Question: I would like to export one scalar variable from a Simulink Diagram to the Matlab Workspace.

Although I know that the value of 'Chemin' can be changed during the simulation, I am only interested in exporting the initial value to the workspace; I do not want a TimeSerie variable (like the 'To Workspace' block would do), I only one want scalar value.
Thank you in advance for your help!
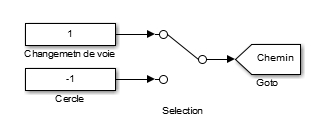
Answer: I don't think you can do what you want. Everything in Simulink is time-based so you have to save the entire variable as a function of time to the workspace. However, you can add a <URL> in 'StopFcn' that extracts just the first value and clears the time-dependent variable from the workspace, e.g.:
'''
chemin_0 = chemin(1); % assuming chemin is the name of the time-dependent variable saved to workspace
clear chemin
'''
The 'StopFcn' callback is executed after the simulation stops.